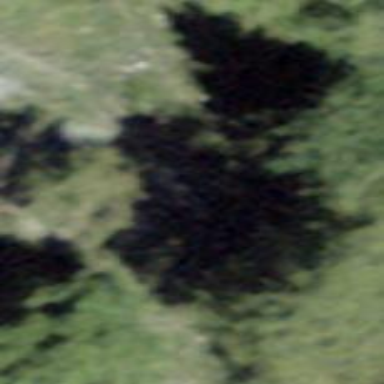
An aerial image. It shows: Forest area.